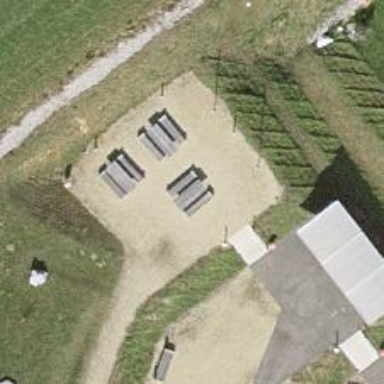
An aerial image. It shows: Picnic table located in leisure land area.